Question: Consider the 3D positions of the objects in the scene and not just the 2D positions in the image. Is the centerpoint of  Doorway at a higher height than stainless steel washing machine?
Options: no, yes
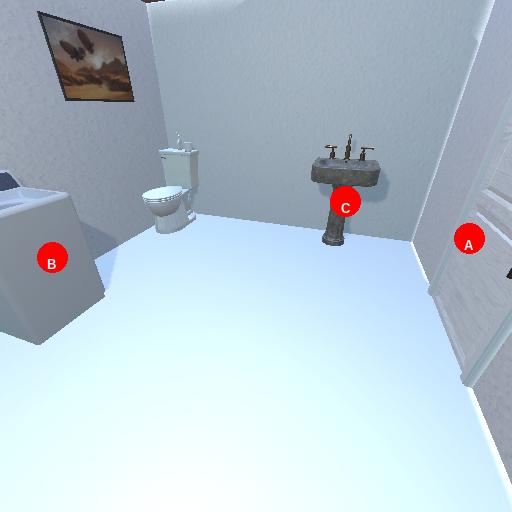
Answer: no